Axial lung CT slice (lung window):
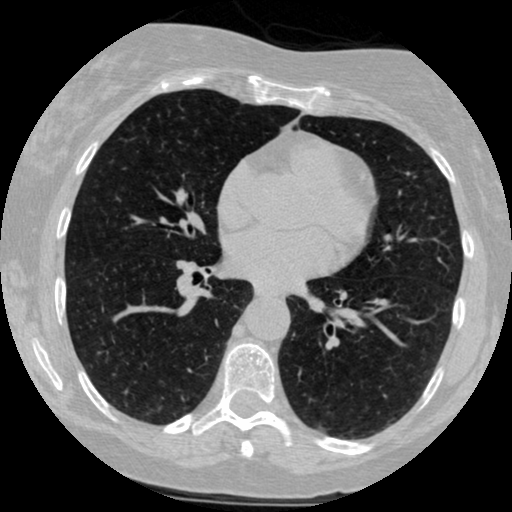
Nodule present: no